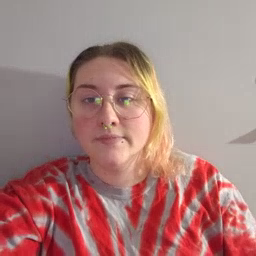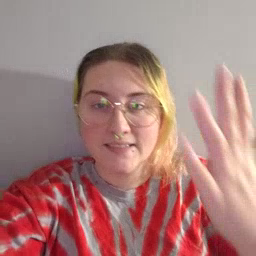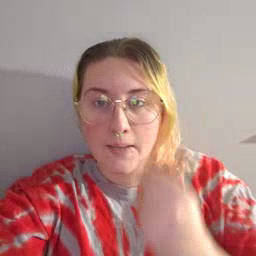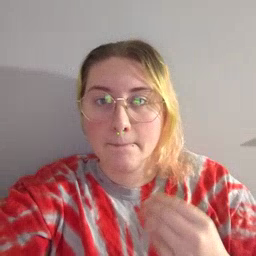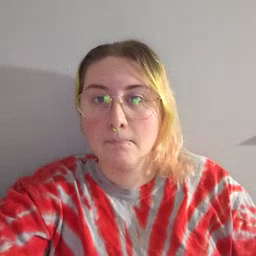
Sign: sleep